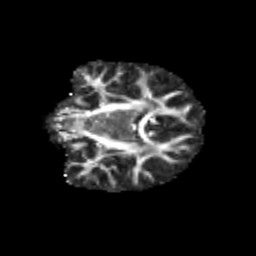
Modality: FA
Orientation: coronal
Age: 11
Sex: female
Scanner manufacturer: siemens
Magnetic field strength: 3 T
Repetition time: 3.8 s
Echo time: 0.07 s